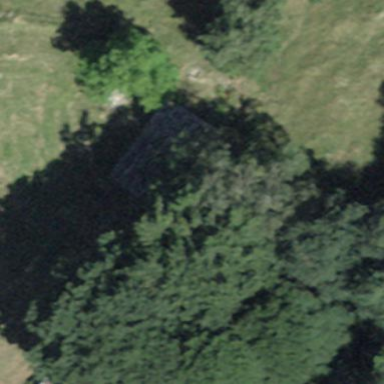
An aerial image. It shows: Historic building in ruins.